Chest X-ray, PA view. Patient: 61 years old, sex F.
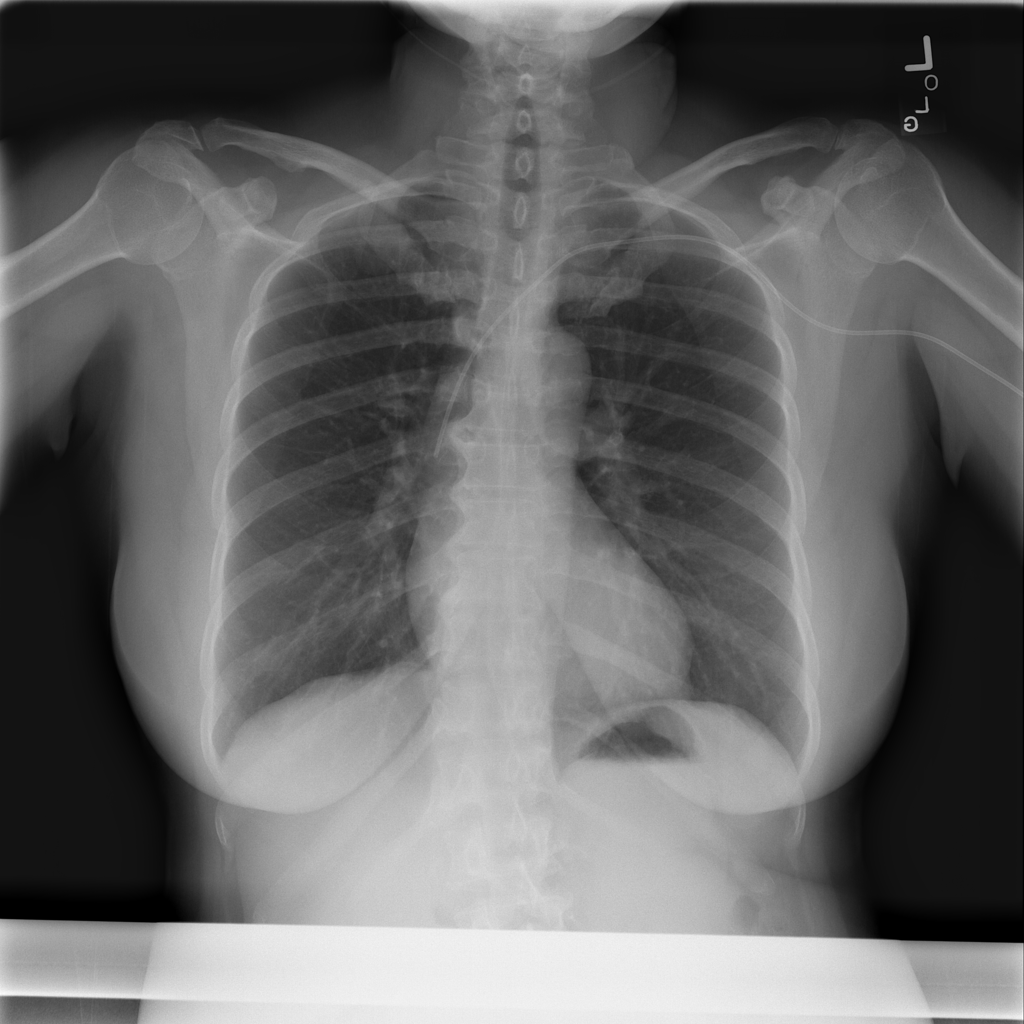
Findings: No Finding